【题型】解答题　【知识点】平面几何　【难度】medium
如图1，在平面直角坐标系中，$O$为坐标原点，点$A$的坐标为$(-8, 0)$，直线$BC$经过点$B(-8, 6)$，$C(0, 6)$，将四边形$OABC$绕点$O$按顺时针方向旋转$\alpha$度得到四边形$OA'B'C'$，此时直线$OA'$、$B'C'$分别与直线$BC$相交于$P$、$Q$.

(1) 四边形$OA'B'C'$的形状是\underline{矩形}，当$\alpha = 90^\circ$时，$\dfrac{BP}{BQ}$的值是\underline{\quad\quad}；

(2) \textcircled{1}如图2，当四边形$OA'B'C'$的顶点$B'$落在$y$轴正半轴上时，求$\dfrac{BP}{BQ}$的值；

\textcircled{2}如图3，当四边形$OA'B'C'$的顶点$B'$落在直线$BC$上时，求$\triangle OPB'$的面积；

(3) 在四边形$OABC$旋转过程中，当$0^\circ < \alpha \leqslant 180^\circ$时，是否存在这样的点$P$和点$Q$，使$BP = \dfrac{1}{2}BQ$？若存在，请直接写出点$P$的坐标；若不存在，请说明理由.

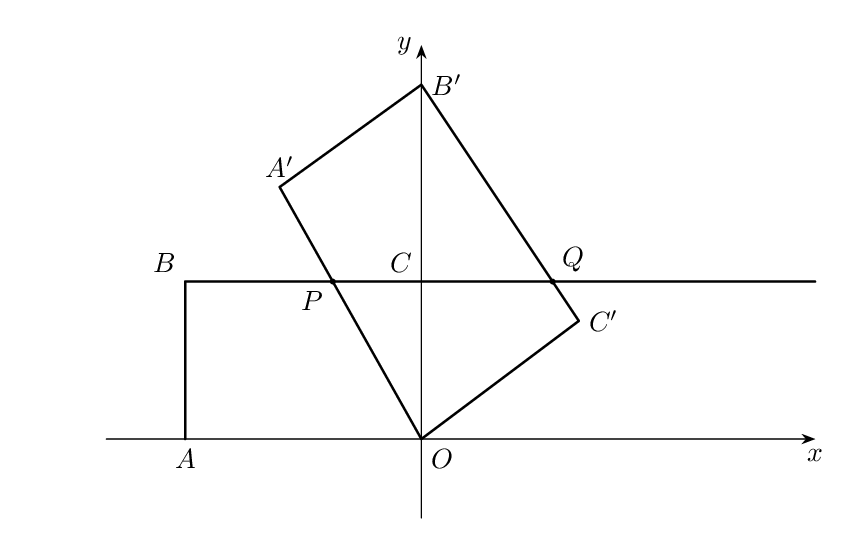
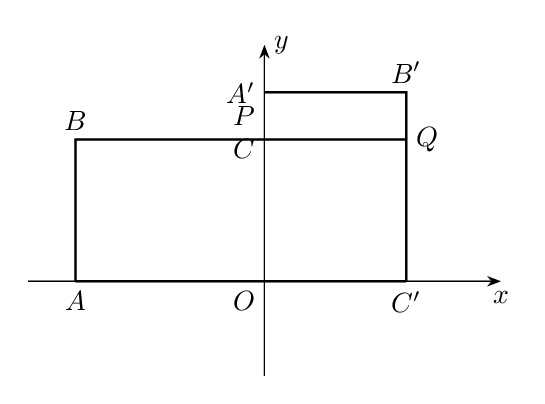
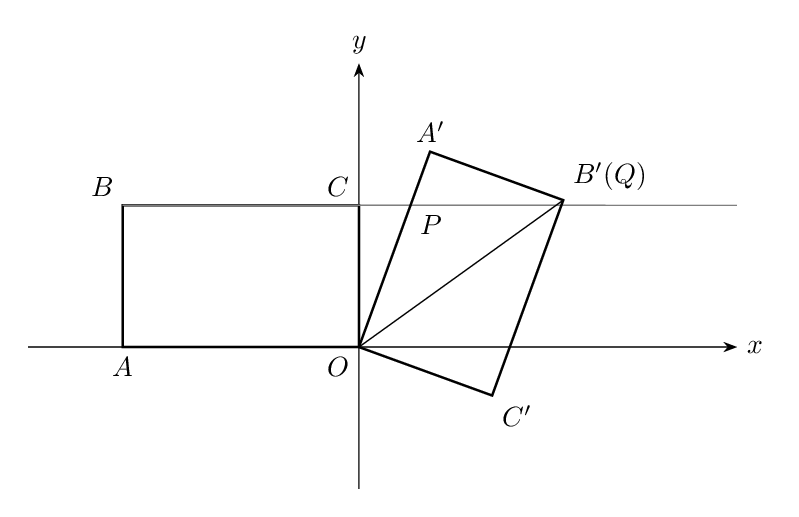
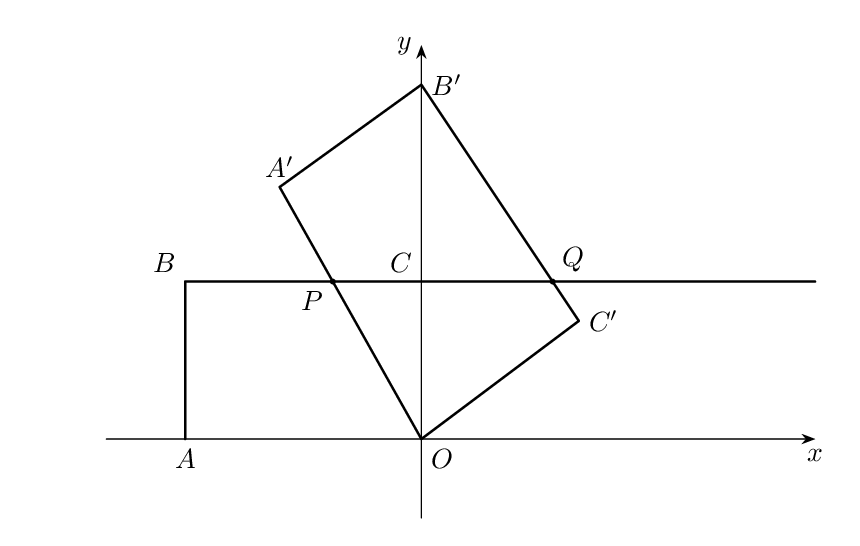
【解答】
\vspace{8pt}
\textbf{【分析】}(1) 根据有一个角是直角的平行四边形进行判断当$\alpha = 90^\circ$时，就是长与宽的比；

(2) \textcircled{1}利用相似三角形求得$CP$的比，就可求得$BP$，$PQ$的值；

\textcircled{2}根据勾股定理求得$PB'$的长，再根据三角形的面积公式进行计算。

(3) 构造全等三角形和直角三角形，运用勾股定理求得$PC$的长，进一步求得坐标。

\vspace{5pt}
\textbf{【解答】}解：(1) 图1，四边形$OA'B'C'$的形状是矩形；根据题意$\dfrac{BP}{PQ} = \dfrac{4}{3}$，即是矩形的长与宽的比，则$\dfrac{BP}{BQ} = \dfrac{4}{7}$.

(2) \textcircled{1}图2 $\because$ $\angle POC = \angle B'OA'$，$\angle PCO = \angle OA'B' = 90^\circ$，

$\therefore$ $\triangle COP \backsim \triangle A'OB'$。

$\therefore$ $\dfrac{CP}{A'B'} = \dfrac{OC}{OA'}$，即$\dfrac{CP}{6} = \dfrac{6}{8}$，

$\therefore$ $CP = \dfrac{9}{2}$，$BP = BC - CP = \dfrac{7}{2}$。

同理$\triangle B'CQ \backsim \triangle B'C'O$，

$\therefore$ $\dfrac{CQ}{C'O} = \dfrac{B'C}{B'C'}$，即$\dfrac{CQ}{6} = \dfrac{10 - 6}{8}$，

$\therefore$ $CQ = 3$，$BQ = BC + CQ = 11$。

$\therefore$ $\dfrac{BP}{PQ} = \dfrac{\dfrac{7}{2}}{\dfrac{9}{2} + 3} = \dfrac{7}{15}$，

$\therefore$ $\dfrac{BP}{BQ} = \dfrac{7}{22}$；

\textcircled{2}图3，在$\triangle OCP$和$\triangle B'A'P$中，

$\begin{cases}
\angle OPC = \angle B'PA' \\
\angle OCP = \angle A' = 90^\circ \\
OC = B'A'
\end{cases}$，

$\therefore$ $\triangle OCP \cong \triangle B'A'P(AAS)$。

$\therefore$ $OP = B'P$。设$B'P = x$，

在$\text{Rt}\triangle OCP$中，$(8 - x)^2 + 6^2 = x^2$，

解得$x = \dfrac{25}{4}$.

$\therefore$ $S_{\triangle OPB'} = \dfrac{1}{2} \times \dfrac{25}{4} \times 6 = \dfrac{75}{4}$.

(3) 存在这样的点$P$和点$Q$，使$BP = \dfrac{1}{2}BQ$.

点$P$的坐标是$P_1\left(-9 - \dfrac{3}{2}\sqrt{6}, 6\right)$，$P_2\left(-\dfrac{7}{4}, 6\right)$.

\textbf{【对于第(3)题，我们提供如下详细解答，对学生无此要求】}

过点$Q$画$QH \perp OA'$于$H$，连接$OQ$，则$QH = OC' = OC$，

$\because$ $S_{\triangle POQ} = \dfrac{1}{2}PQ \cdot OC$，$S_{\triangle POQ} = \dfrac{1}{2}OP \cdot QH$，

$\therefore$ $PQ = OP$.

设$BP = x$，$\because$ $BP = \dfrac{1}{2}BQ$，$\therefore$ $BQ = 2x$，

如图4，当点$P$在点$B$左侧时，

$OP = PQ = BQ + BP = 3x$，

在$\text{Rt}\triangle PCO$中，$(8 + x)^2 + 6^2 = (3x)^2$，

解得$x_1 = 1 + \dfrac{3}{2}\sqrt{6}$，$x_2 = 1 - \dfrac{3}{2}\sqrt{6}$（不符实际，舍去）.

$\therefore$ $PC = BC + BP = 9 + \dfrac{3}{2}\sqrt{6}$，

$\therefore$ $P_1\left(-9 - \dfrac{3}{2}\sqrt{6}, 6\right)$。

如图5，当点$P$在点$B$右侧时，

$\therefore$ $OP = PQ = BQ - BP = x$，$PC = 8 - x$。

在$\text{Rt}\triangle PCO$中，$(8 - x)^2 + 6^2 = x^2$，解得$x = \dfrac{25}{4}$。

$\therefore$ $PC = BC - BP = 8 - \dfrac{25}{4} = \dfrac{7}{4}$，

$\therefore$ $P_2\left(-\dfrac{7}{4}, 6\right)$，

综上可知，存在点$P_1\left(-9 - \dfrac{3}{2}\sqrt{6}, 6\right)$，$P_2\left(-\dfrac{7}{4}, 6\right)$，使$BP = \dfrac{1}{2}BQ$.

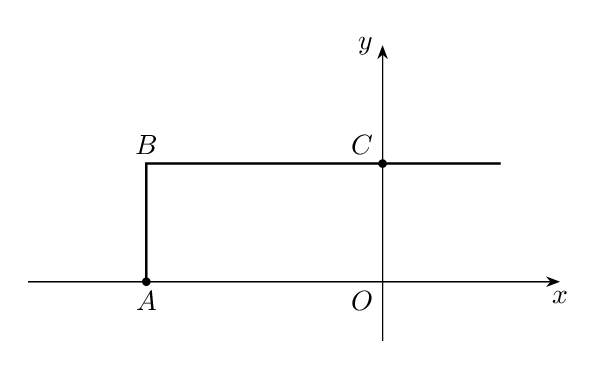
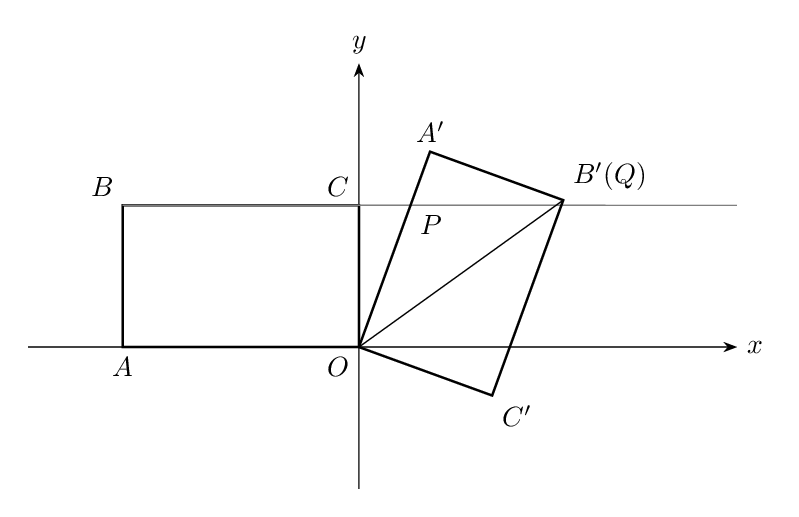
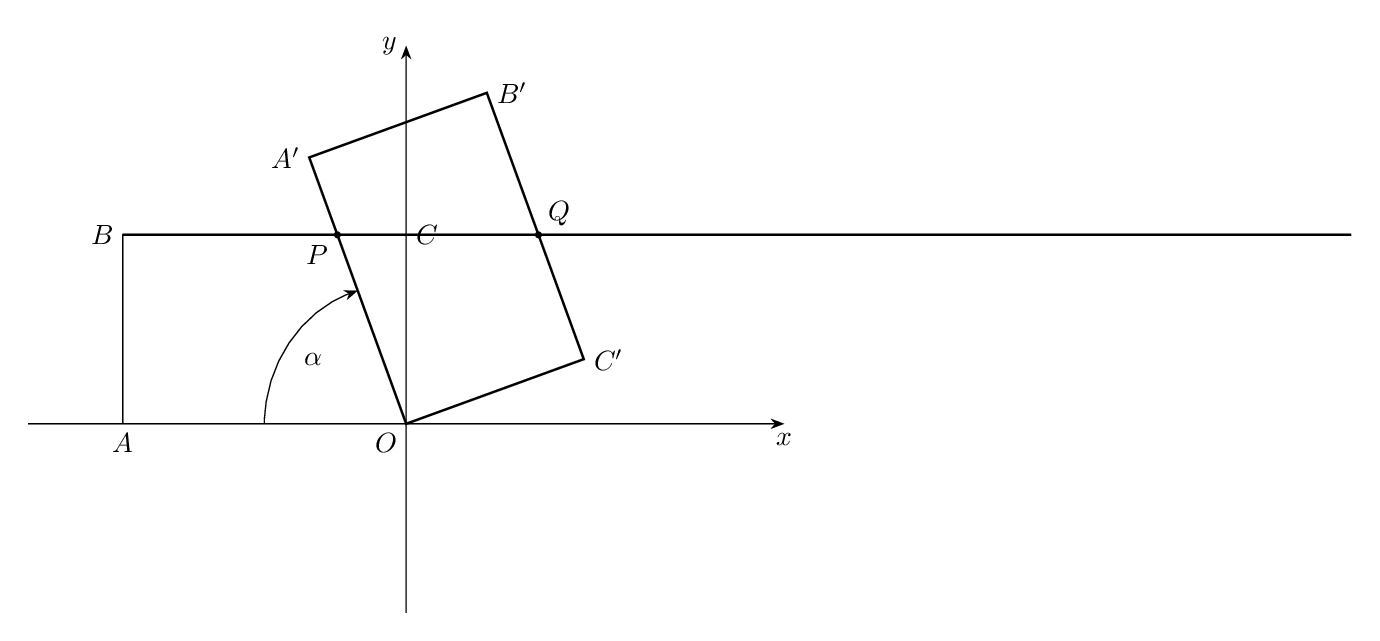
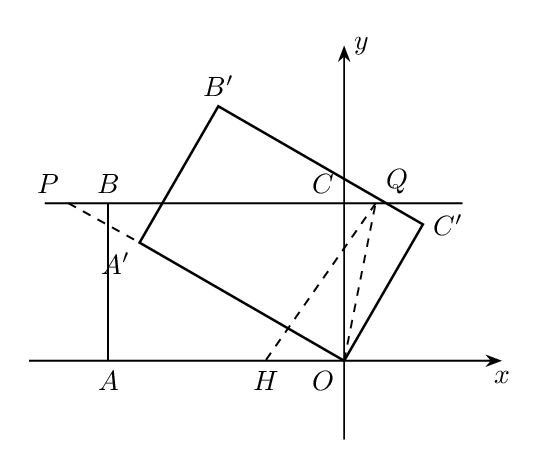
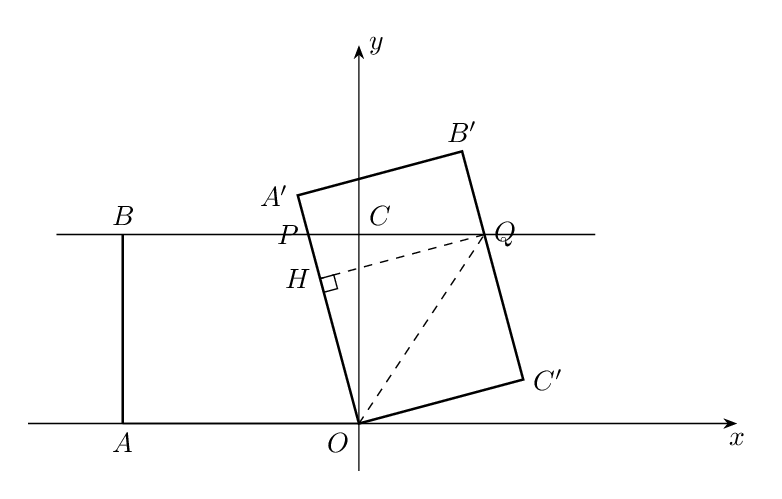